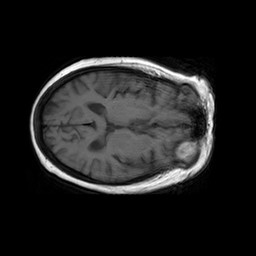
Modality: T1w
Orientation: axial
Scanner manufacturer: philips
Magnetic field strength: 1.5 T
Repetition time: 0.7047 s
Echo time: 0.015 s